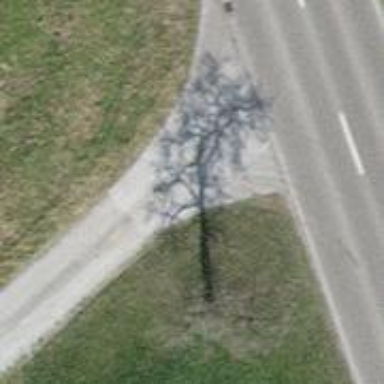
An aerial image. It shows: Asphalt track with grade1 quality.